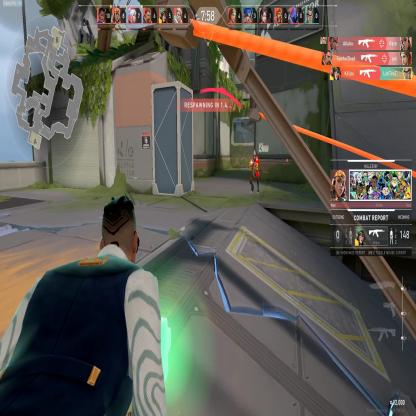
Label: enemy